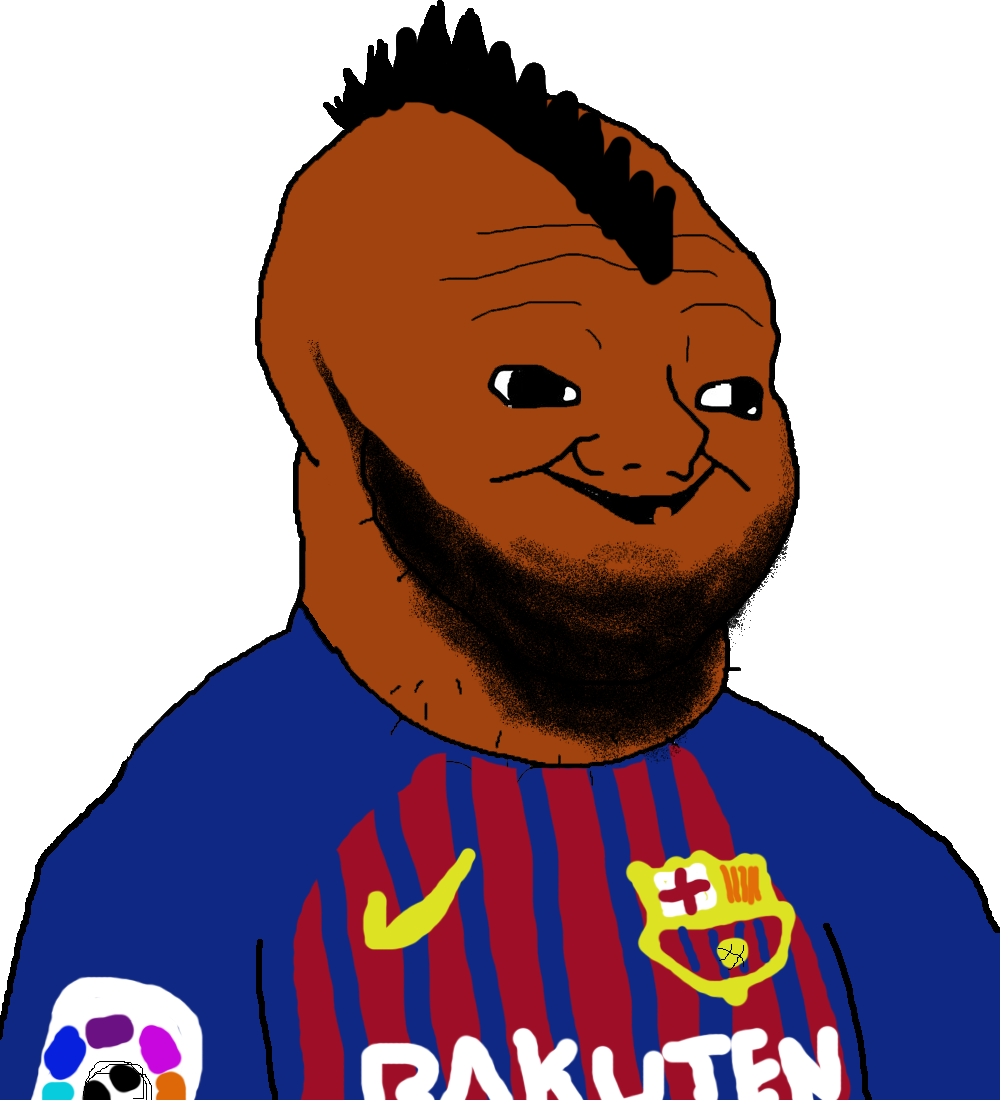
Label: 5_Brainlet